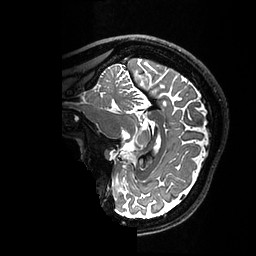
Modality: T2w
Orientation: sagittal
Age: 26
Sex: female
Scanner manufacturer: ge
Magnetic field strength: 3 T
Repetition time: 3.202 s
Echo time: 0.06663 s